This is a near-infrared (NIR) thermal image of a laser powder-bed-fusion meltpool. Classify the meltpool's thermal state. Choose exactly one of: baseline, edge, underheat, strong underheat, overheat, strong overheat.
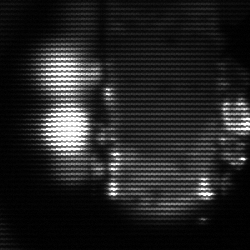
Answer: strong underheat